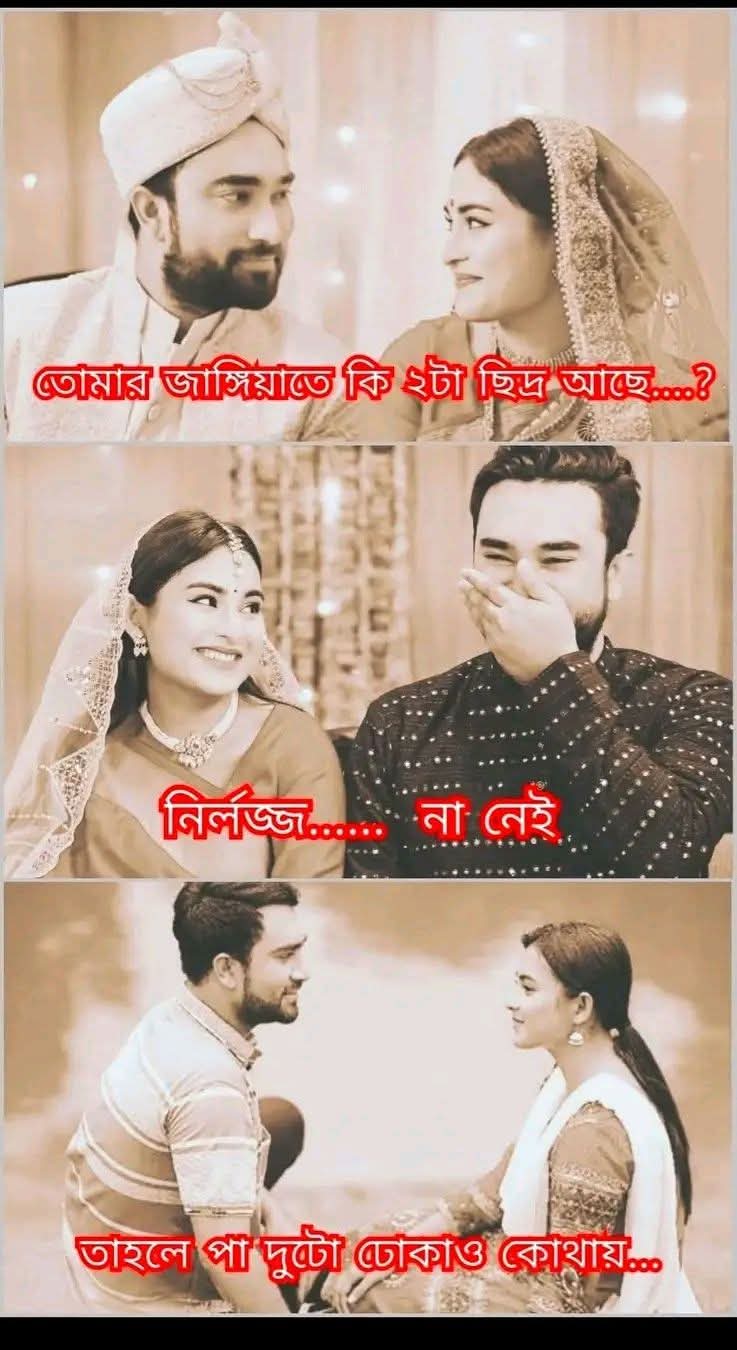
Text: তোমার জাঙ্গিয়াতে কি ২টা ছিদ্র আছে....?
নির্লজ্জ...না নেই
তাহলে পা দুটো ঢোকাও কোথায়...
Label: Hate
Hate category: Personal Offence
Targeted group: Individual